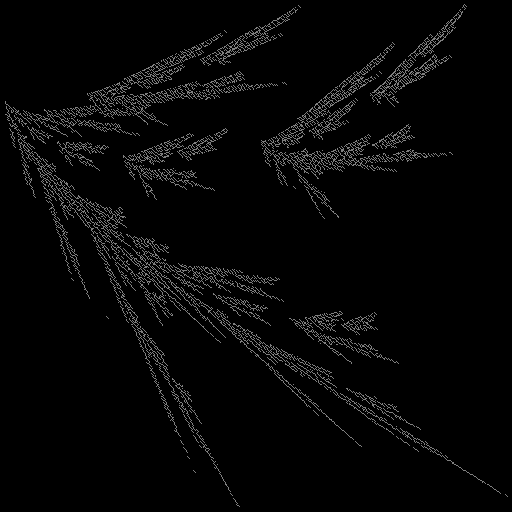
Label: filmyfern